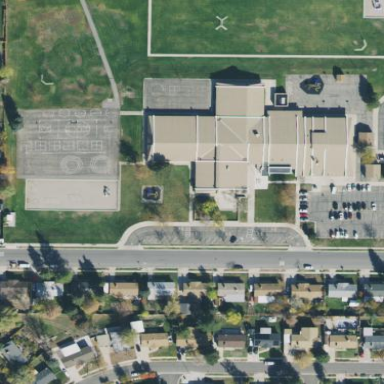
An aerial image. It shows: School.